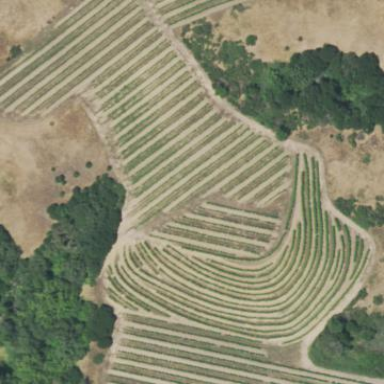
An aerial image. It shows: Vineyard growing grapes.